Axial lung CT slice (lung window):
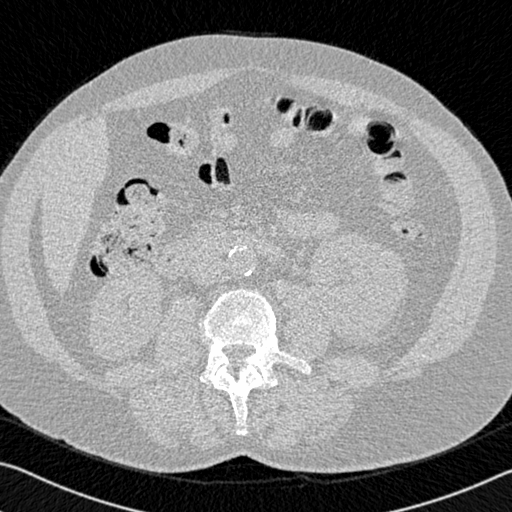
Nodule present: no